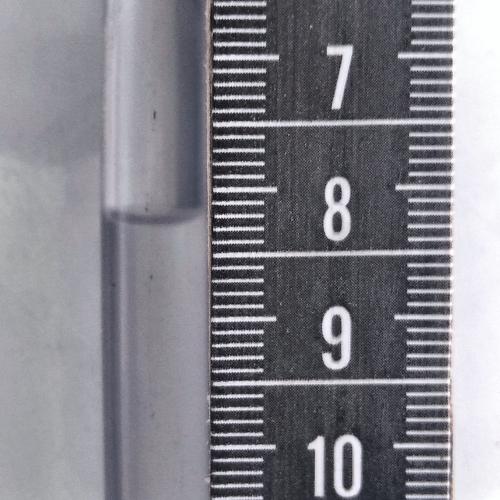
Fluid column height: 8.2 cm